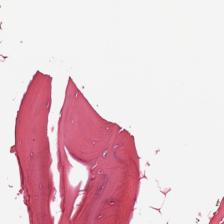
Label: Non-Tumor